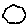
Label: hexagon